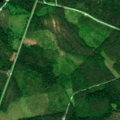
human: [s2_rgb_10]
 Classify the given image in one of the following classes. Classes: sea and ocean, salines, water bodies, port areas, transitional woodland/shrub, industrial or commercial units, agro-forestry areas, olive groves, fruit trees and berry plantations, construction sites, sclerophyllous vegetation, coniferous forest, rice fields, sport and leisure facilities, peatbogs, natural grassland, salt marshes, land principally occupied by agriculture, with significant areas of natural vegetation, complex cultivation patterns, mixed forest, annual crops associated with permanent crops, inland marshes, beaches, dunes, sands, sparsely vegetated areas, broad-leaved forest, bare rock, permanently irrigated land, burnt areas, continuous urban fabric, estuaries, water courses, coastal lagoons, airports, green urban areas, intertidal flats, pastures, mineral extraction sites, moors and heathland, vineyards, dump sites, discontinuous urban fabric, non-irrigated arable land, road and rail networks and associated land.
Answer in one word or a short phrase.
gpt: coniferous forest, mixed forest, transitional woodland/shrub, water bodies